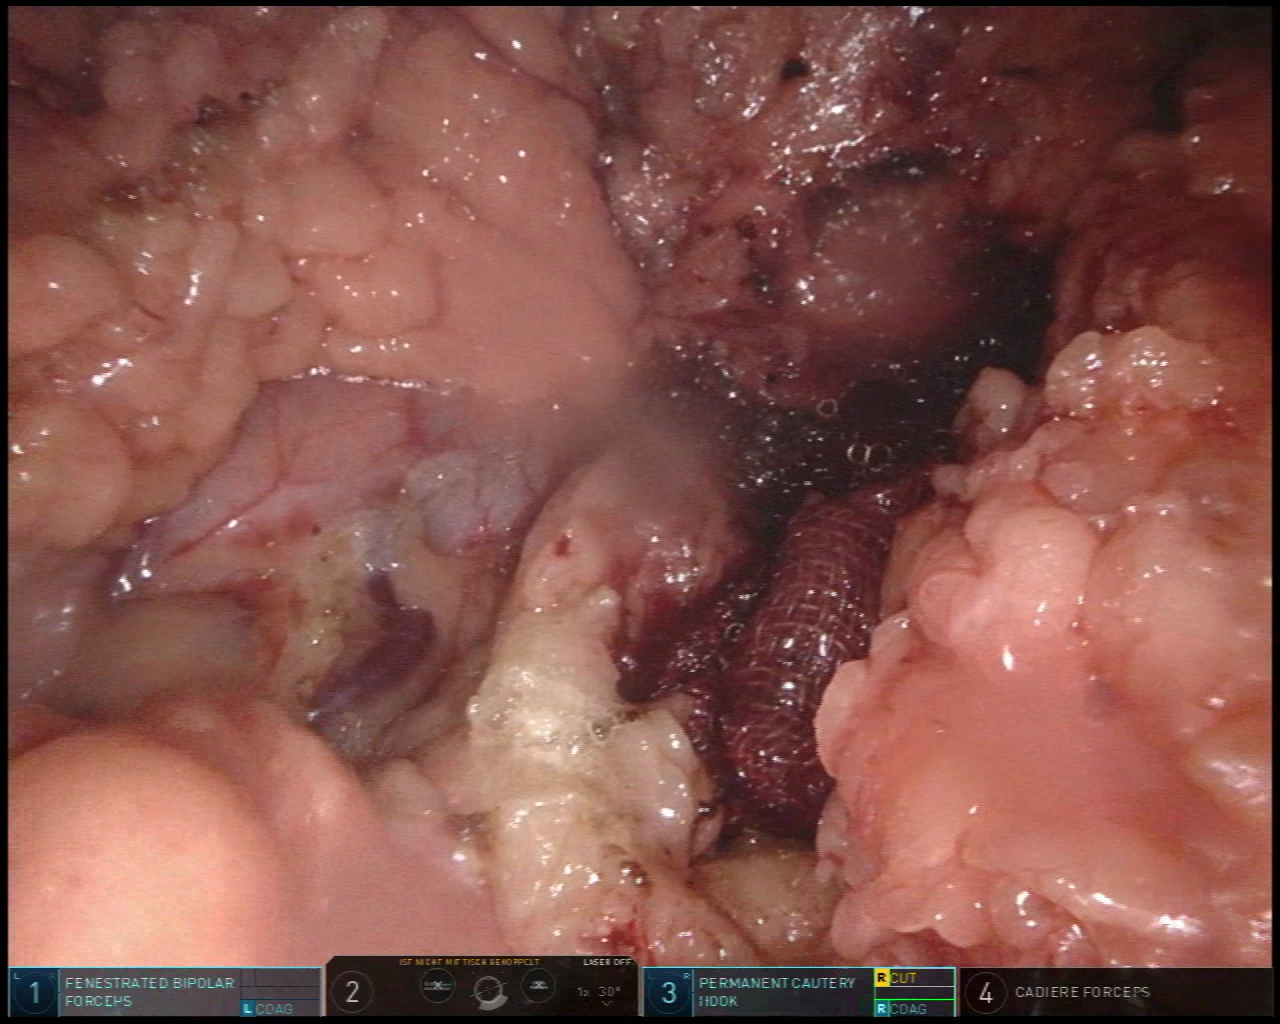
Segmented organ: stomach
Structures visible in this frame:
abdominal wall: no
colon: no
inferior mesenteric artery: no
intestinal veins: no
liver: no
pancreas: no
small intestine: no
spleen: no
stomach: yes
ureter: no
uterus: no
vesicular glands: no